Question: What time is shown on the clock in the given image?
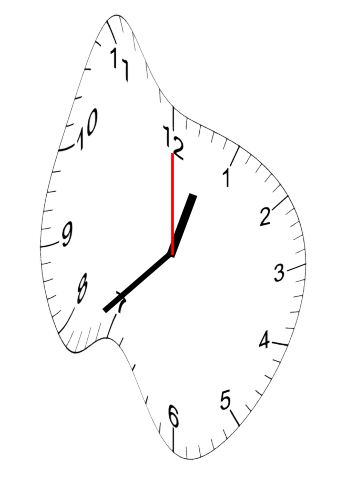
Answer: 12:38:00